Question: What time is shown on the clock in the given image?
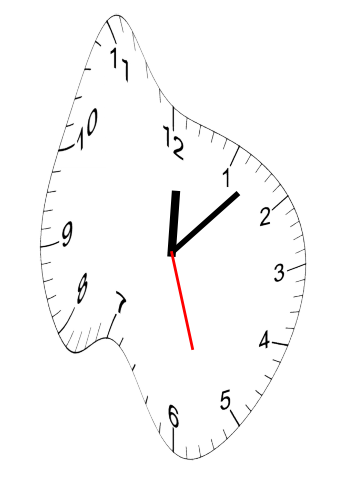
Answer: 12:07:27